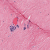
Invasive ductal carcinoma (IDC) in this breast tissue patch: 1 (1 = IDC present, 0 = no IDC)